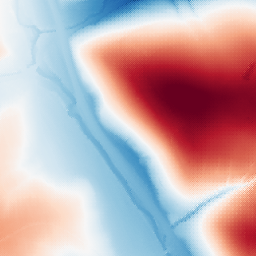
Category: trend_removal
Decomposition family: polynomial_high
Decomposition parameters: degree: 5
Upsampling method: regularized
Upsampling parameters: scale: 4
lambda_reg: 0.1
Upsampling scale: 4